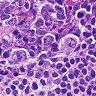
Metastatic tissue present: no